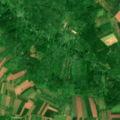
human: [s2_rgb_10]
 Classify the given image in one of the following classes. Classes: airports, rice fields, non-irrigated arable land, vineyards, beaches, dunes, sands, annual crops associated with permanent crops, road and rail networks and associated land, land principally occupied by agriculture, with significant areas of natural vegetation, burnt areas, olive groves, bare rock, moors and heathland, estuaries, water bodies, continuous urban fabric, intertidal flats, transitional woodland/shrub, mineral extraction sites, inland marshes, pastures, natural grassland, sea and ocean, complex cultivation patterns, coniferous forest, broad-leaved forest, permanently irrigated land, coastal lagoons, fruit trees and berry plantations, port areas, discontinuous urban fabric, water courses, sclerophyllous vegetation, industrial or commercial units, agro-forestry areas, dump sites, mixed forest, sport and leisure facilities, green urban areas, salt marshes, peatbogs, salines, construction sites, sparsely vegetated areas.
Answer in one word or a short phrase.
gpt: complex cultivation patterns, land principally occupied by agriculture, with significant areas of natural vegetation, broad-leaved forest